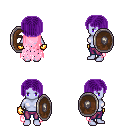
a pixel art fantasy rpg character, female body template, dark elf, purple skin, pink tattered cape, magenta pants, purple pageboy hairstyle, gold gloves, shield, four views (front, back, left, right), 2x2 character sprite sheet, small pixel art, hard edges, no anti-aliasing